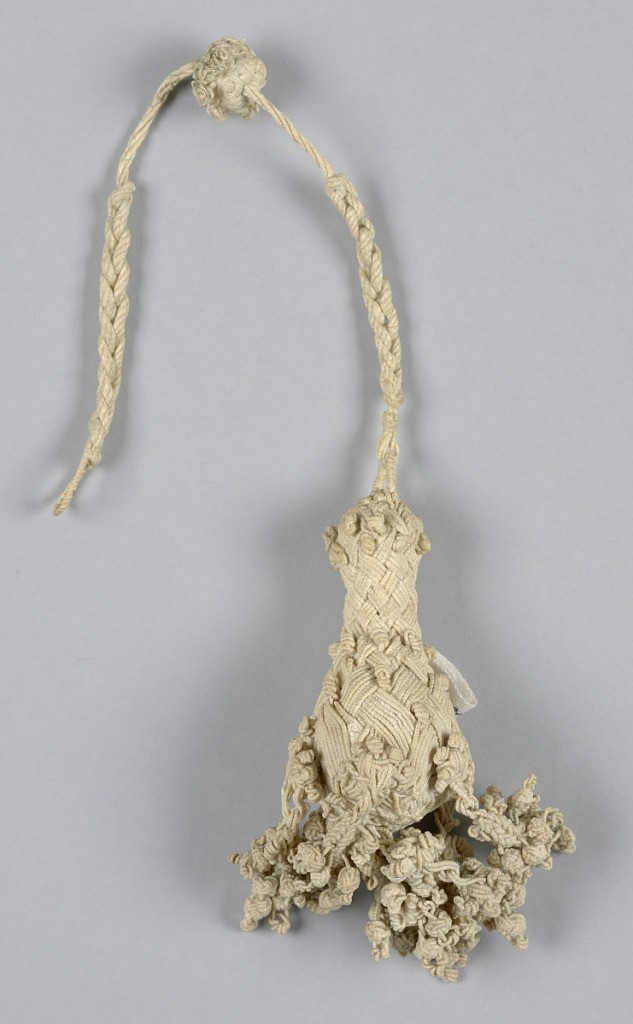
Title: Tassel
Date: late 16th–early 17th century
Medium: linen Technique: braided and knotted
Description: White linen braided cord terminating in a pear-shaped form from which hang six units of braided and knotted threads.